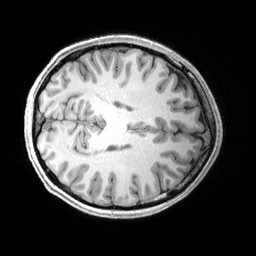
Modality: T1w
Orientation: axial
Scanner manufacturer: siemens
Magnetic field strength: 3 T
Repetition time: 2.53 s
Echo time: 0.00299 s